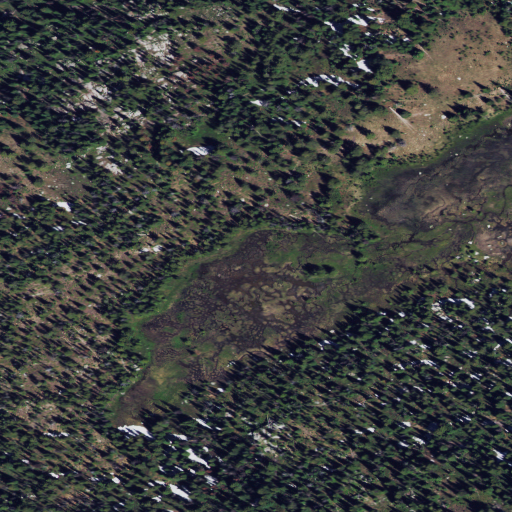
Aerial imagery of plain(s) in Idaho named Sheep Meadow containing evergreen forest, shrub, and woody wetlands